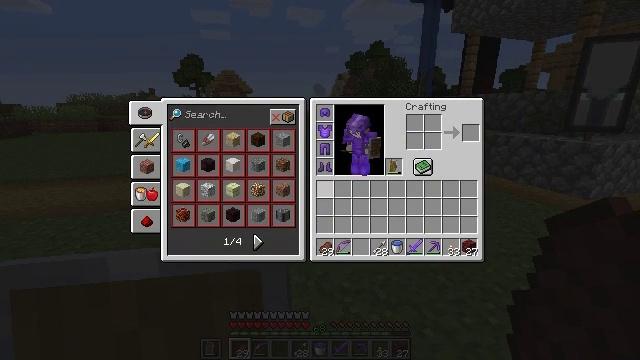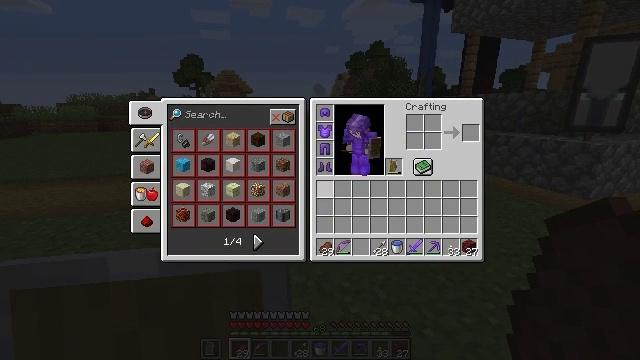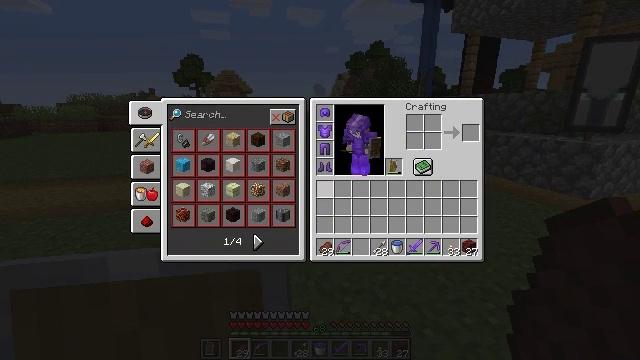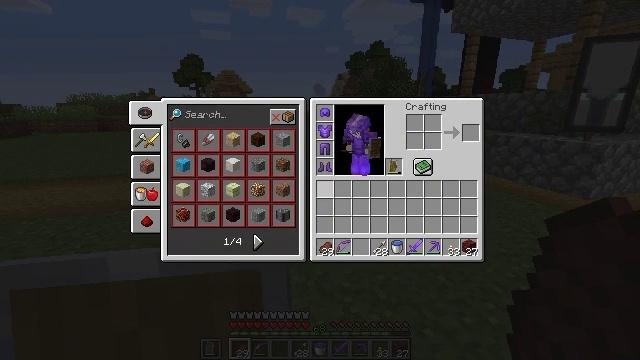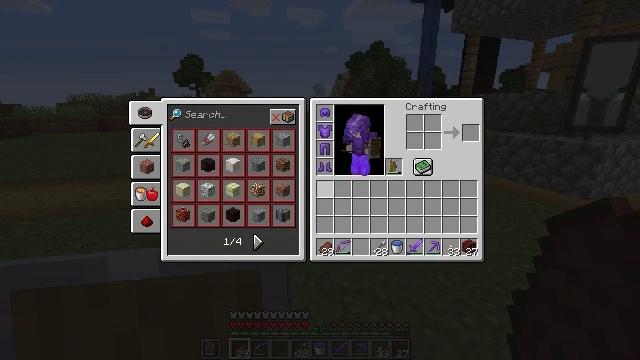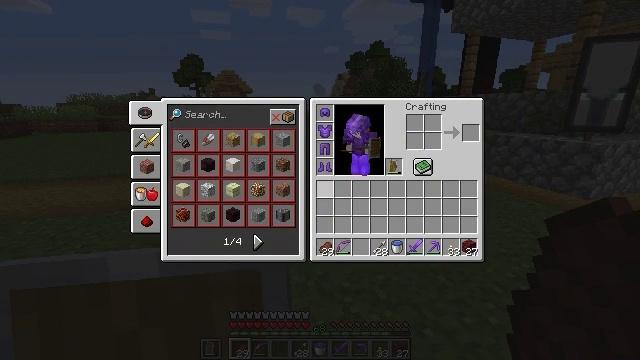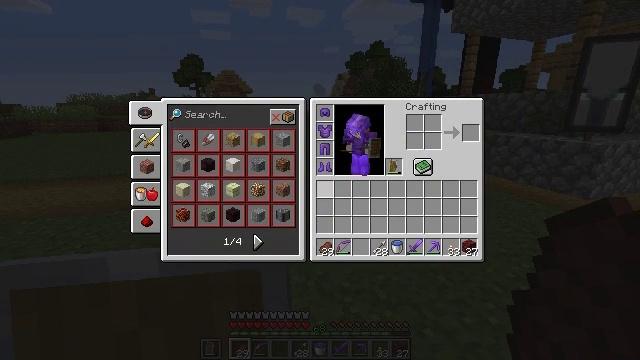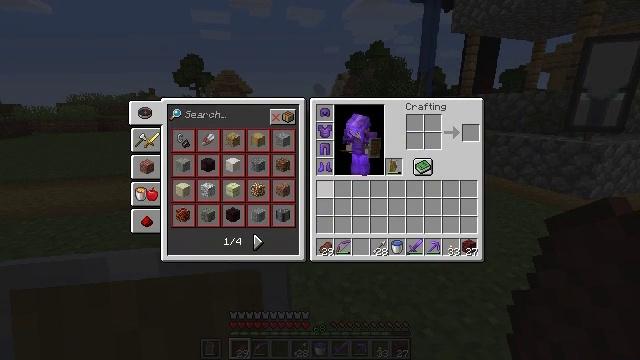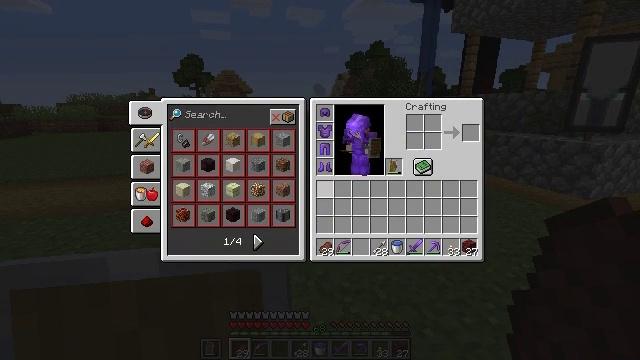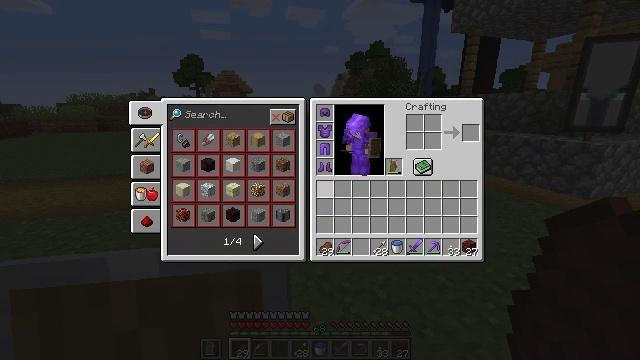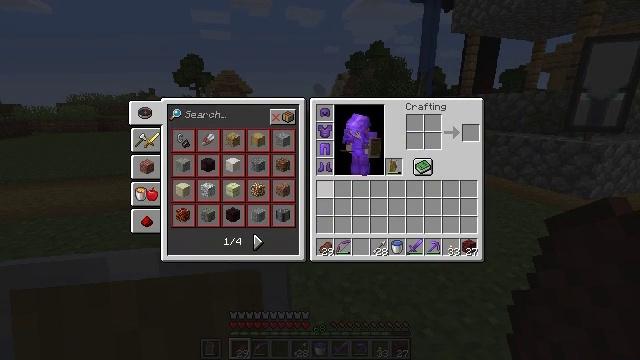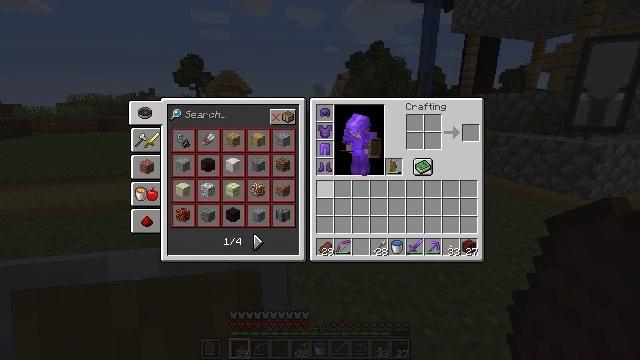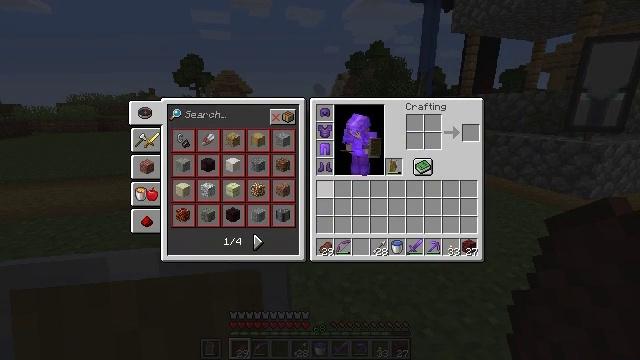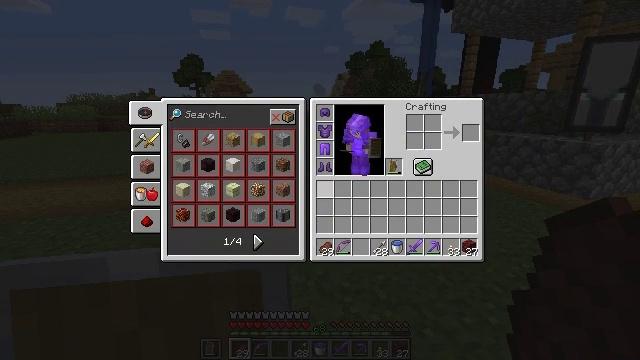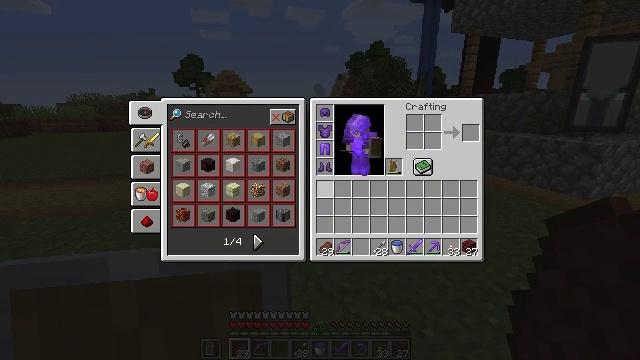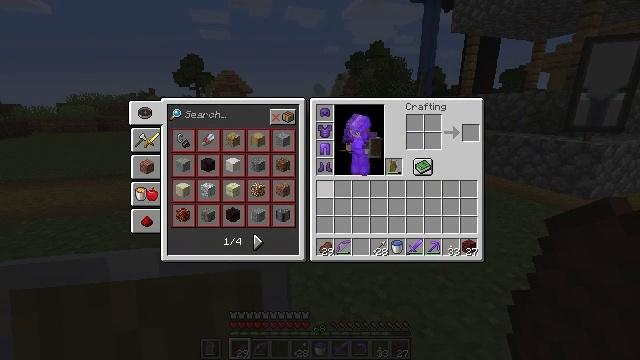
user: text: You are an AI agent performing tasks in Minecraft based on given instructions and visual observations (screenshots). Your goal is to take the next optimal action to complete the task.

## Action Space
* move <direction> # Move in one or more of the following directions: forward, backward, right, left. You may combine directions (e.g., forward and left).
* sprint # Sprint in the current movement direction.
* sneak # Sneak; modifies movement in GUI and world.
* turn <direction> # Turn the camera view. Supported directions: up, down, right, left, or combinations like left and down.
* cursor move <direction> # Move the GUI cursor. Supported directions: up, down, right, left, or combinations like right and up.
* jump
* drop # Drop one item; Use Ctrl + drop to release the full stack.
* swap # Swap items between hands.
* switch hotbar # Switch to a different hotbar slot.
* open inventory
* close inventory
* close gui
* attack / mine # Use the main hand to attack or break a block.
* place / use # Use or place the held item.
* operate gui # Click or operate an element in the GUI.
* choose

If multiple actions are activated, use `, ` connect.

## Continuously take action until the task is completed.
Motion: motion action
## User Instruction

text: Gather a pumpkin block.
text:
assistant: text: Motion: no_op
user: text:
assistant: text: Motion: no_op
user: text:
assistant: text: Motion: no_op
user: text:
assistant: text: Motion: no_op
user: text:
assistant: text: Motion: no_op
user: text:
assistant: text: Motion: no_op
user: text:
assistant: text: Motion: no_op
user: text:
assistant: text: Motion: no_op
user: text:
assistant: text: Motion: no_op
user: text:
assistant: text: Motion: no_op
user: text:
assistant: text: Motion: no_op
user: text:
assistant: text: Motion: no_op
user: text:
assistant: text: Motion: no_op
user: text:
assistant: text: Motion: no_op
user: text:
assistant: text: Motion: no_op
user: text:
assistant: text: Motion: no_op
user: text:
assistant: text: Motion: no_op
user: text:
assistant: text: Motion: no_op
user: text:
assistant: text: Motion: no_op
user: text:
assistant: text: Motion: no_op
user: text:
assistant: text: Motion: no_op
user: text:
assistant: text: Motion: no_op
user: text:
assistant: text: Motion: no_op
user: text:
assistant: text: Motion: no_op
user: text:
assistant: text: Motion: no_op
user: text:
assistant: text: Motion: no_op
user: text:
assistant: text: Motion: no_op
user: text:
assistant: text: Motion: no_op
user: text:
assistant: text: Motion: no_op
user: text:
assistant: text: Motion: no_op